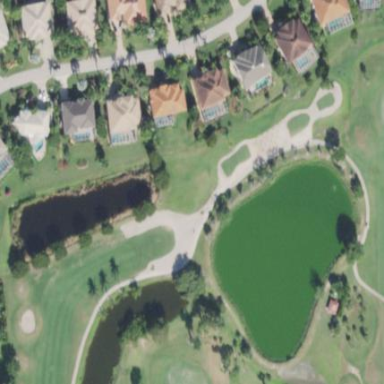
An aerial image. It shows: Sandy area is golf bunker.